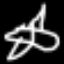
Label: airplane